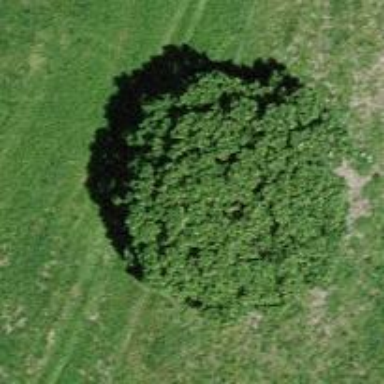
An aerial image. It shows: Landmark tree with broadleaved leaves.